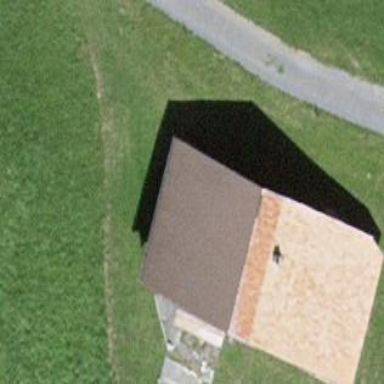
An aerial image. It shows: Farm building.